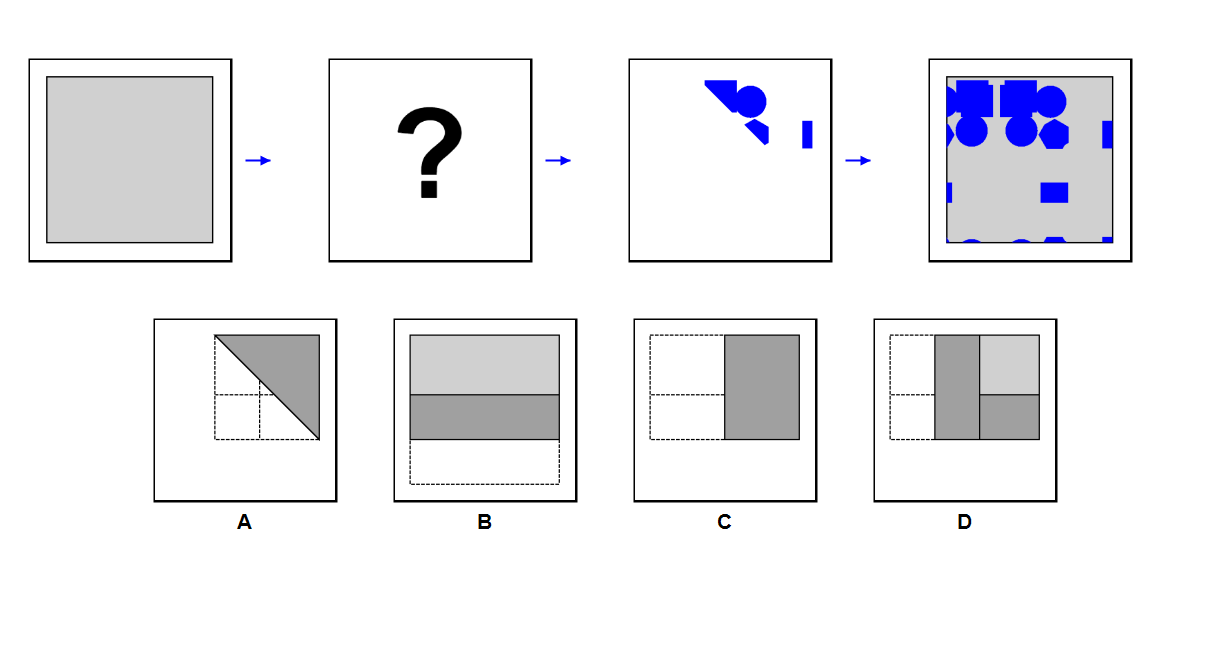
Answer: C